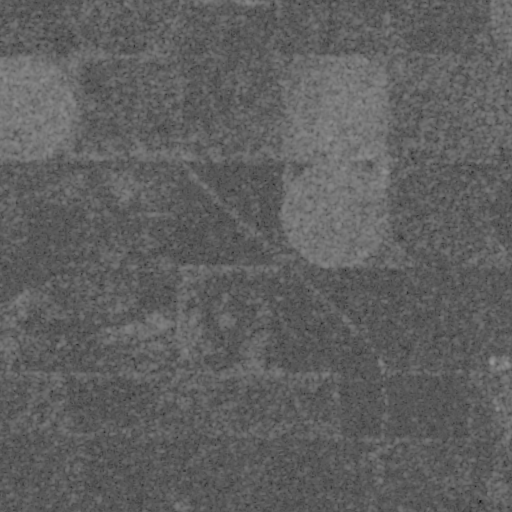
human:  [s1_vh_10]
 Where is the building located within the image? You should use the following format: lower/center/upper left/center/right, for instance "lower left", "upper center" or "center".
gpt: The building is located in the lower right of the image.
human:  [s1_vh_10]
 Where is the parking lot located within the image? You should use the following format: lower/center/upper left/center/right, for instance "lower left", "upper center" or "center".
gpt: There is no parking lot in the image.

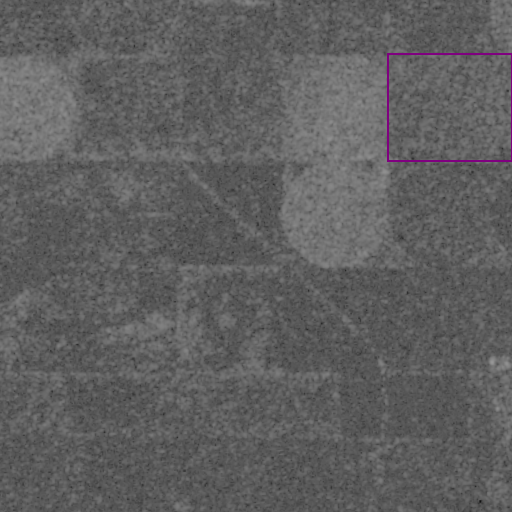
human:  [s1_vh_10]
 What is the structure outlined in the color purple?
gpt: The structure outlined in purple is a park.
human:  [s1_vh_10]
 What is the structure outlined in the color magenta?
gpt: There is no magenta outline.